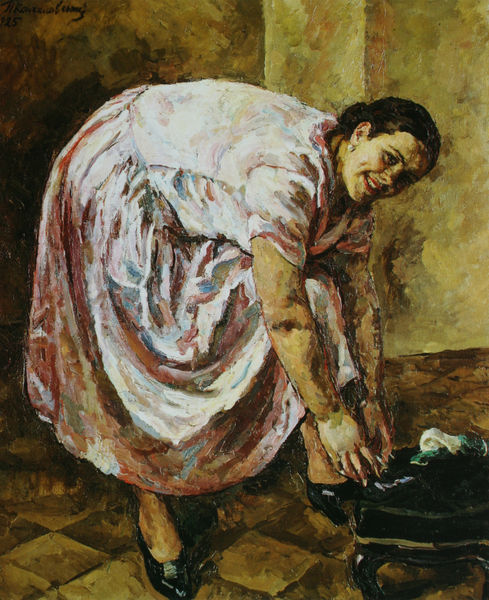
Titel: Porträt der Tochter des Künstlers
Künstler: Pjotr Kontschalowskij
Standort: Moskau
Institution: Tretjakow-Galerie
Schlagwörter: blau, dunkel, hand, kopf, körper, schatten, weiß, gelb, grün, impressionismus, mädchen, ocker, braun, finger, frau, hell, holz, kleid, licht, mund, nase, ohr, ohrring, raum, rücken, schmuck, schwarz, stirn, stuhl, zimmer, rose, rot, beige, karo, malerei, wand, arm, arme, augen, gesicht, kleidung, knoten, mensch, hals, hände, innenraum, porträt, boden, auge, haare, innen, person, augenbrauen, kinn, lippen, ohren, rosa, schulter, schultern, beine, lächeln, bein, füße, wangen, fußboden, schuhe, mauer, bank, hocker, schemel, ölgemälde, podest, wange, fein, wände, haarknoten, bücken, fliesen, fliese, fußbank, schuh, ölmalerei, sonntag, ausgehen, zähne, mauern, ölgemölde, binden, koffer, kächeln, sonntagskleid, kleidun, oohrring, schuh putzen, schuhe anziehen, schuhebinden